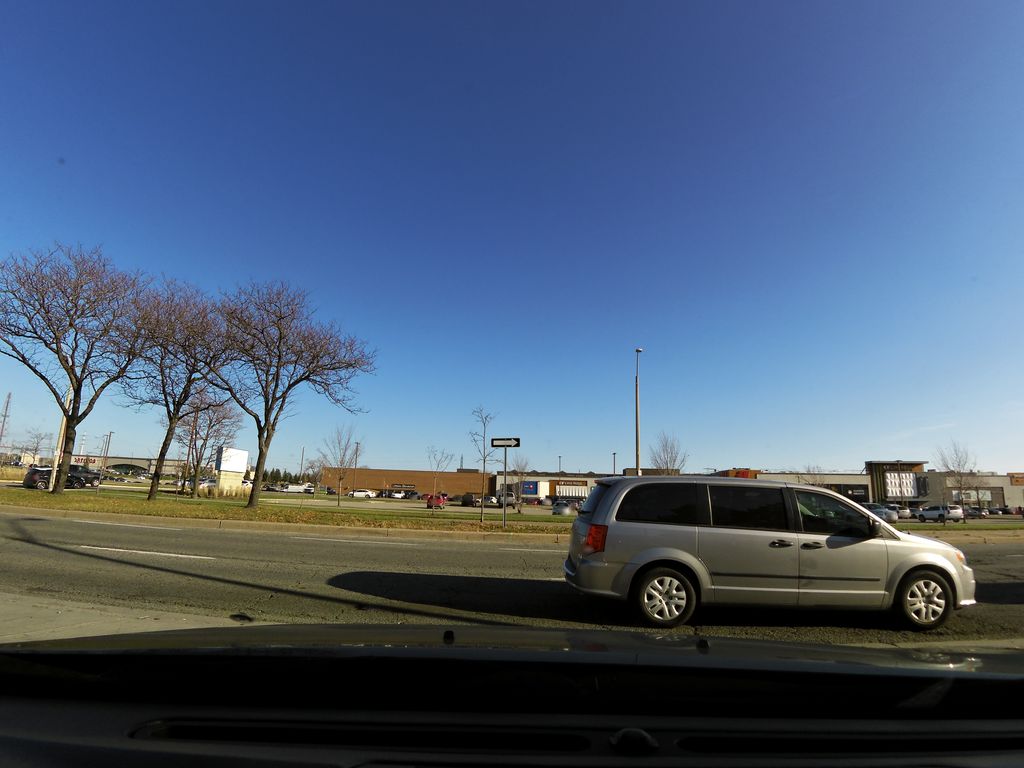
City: hamilton